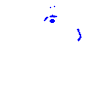
Particle: kaon